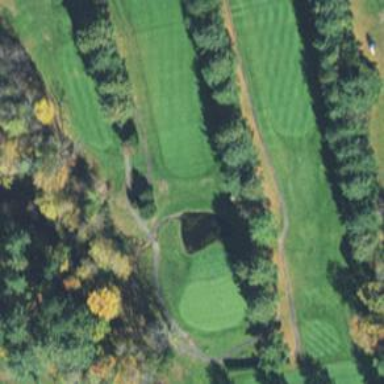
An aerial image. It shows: Path bridge on golf course.